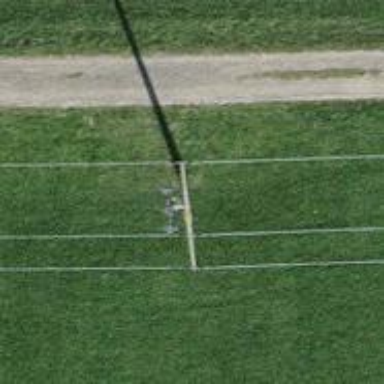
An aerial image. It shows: Power pole.